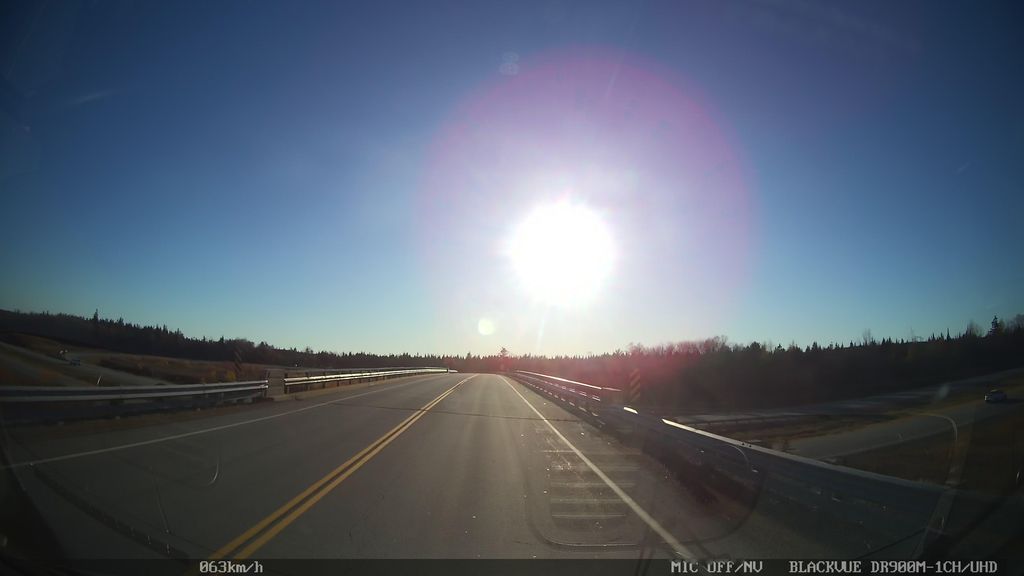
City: halifax